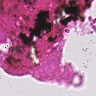
Metastatic tissue present: no